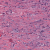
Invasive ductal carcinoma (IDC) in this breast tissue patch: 1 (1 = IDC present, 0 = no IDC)